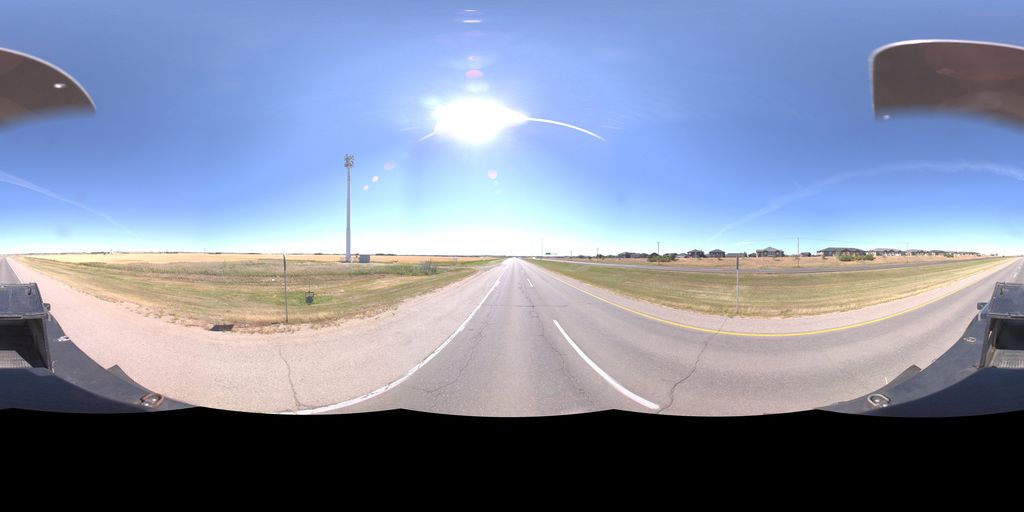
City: saskatoon